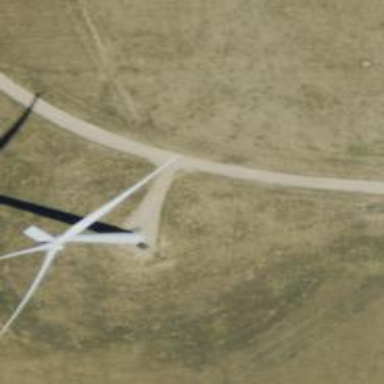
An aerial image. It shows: Wind generator powered by wind. The generator type is horizontal axis and it uses wind turbines.